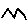
Label: zigzag